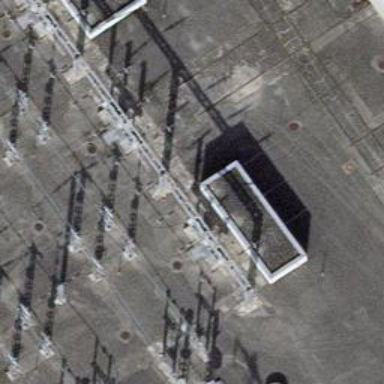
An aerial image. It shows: Bay where power lines run through.